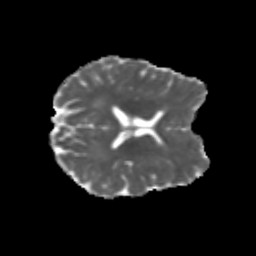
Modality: MD
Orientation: axial
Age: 25
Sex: female
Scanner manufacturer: siemens
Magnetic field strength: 3 T
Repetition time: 3.5 s
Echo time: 0.113 s